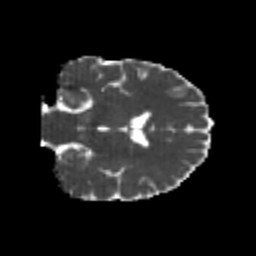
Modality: MD
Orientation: coronal
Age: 24
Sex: male
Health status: healthy
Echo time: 0.074 s